Question: i'm trying to add a menu panel under a MapFragment but the thing always appear in the middle of the screen, like floating. I've tried several layout configurations but nothings seems to work.
This is my layout:
'''
<FrameLayout xmlns:android="http://schemas.android.com/apk/res/android"
xmlns:tools="http://schemas.android.com/tools"
android:layout_width="match_parent"
android:layout_height="match_parent"
tools:context=".MapActivity" >
<fragment
android:id="@+id/panel_map"
android:name="com.google.android.gms.maps.MapFragment"
android:layout_width="match_parent"
android:layout_height="wrap_content"
android:layout_weight="1"
android:scrollbars="vertical" />
<LinearLayout
android:id="@+id/newmarker"
android:layout_width="match_parent"
android:layout_height="85dp"
android:layout_gravity="center"
android:background="#FFFFFFFF"
android:gravity="center_horizontal"
android:orientation="vertical"
android:padding="4dp" >
<TextView
android:id="@+id/textView1"
android:layout_width="fill_parent"
android:layout_height="match_parent"
android:layout_weight="1"
android:text="Nuevo marcadort"
android:textAppearance="?android:attr/textAppearanceMedium" />
<LinearLayout
android:id="@+id/newmarker_options"
android:layout_width="fill_parent"
android:layout_height="48dp"
android:layout_gravity="center"
android:background="#FFFFFFFF"
android:gravity="center_horizontal"
android:orientation="horizontal" >
<Button
android:id="@+id/newmarker_save"
android:layout_width="fill_parent"
android:layout_height="wrap_content"
android:layout_weight="1" />
<Button
android:id="@+id/newmarker_delete"
android:layout_width="fill_parent"
android:layout_height="wrap_content"
android:layout_weight="1" />
</LinearLayout>
</LinearLayout>
</FrameLayout>
'''
This is the actual result:

Any idea? What I'm doing wrong?
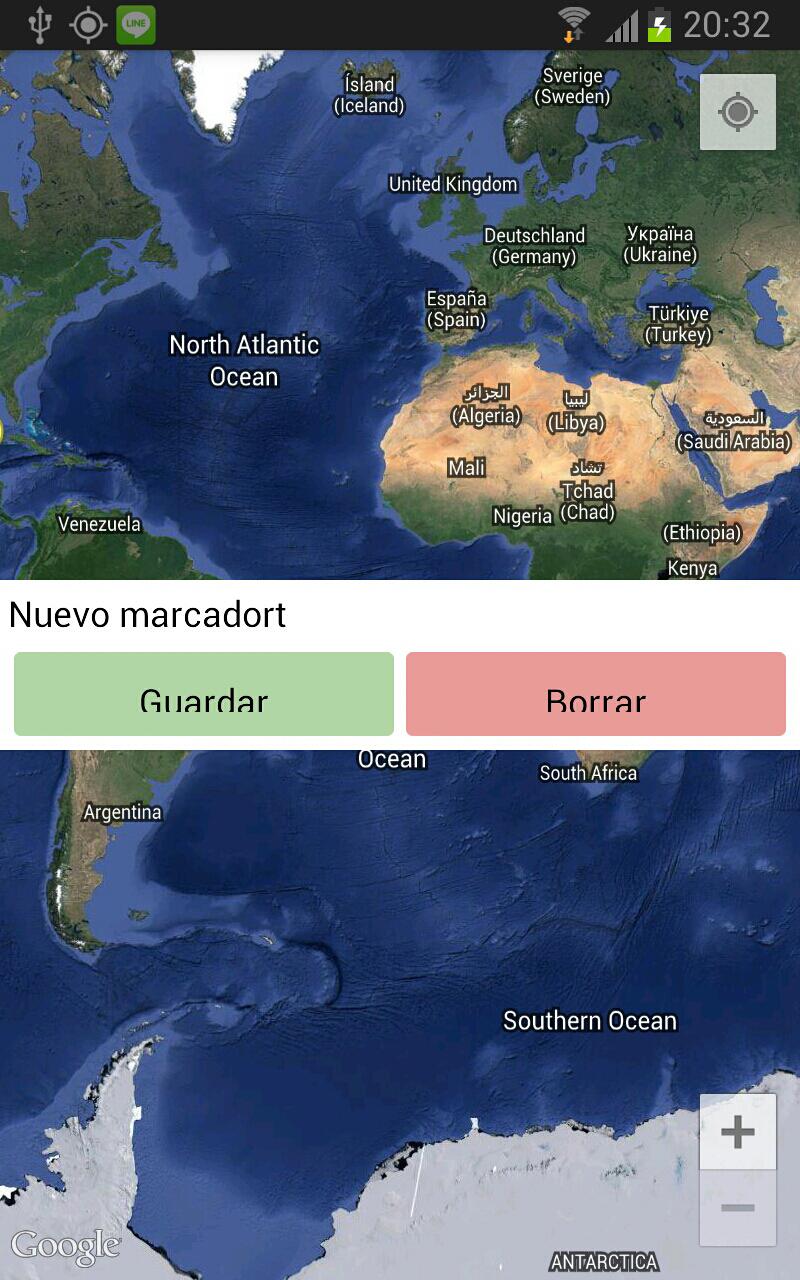
Answer: i just added android:layout_gravity="bottom" to newmarker layout
'''
<FrameLayout xmlns:android="http://schemas.android.com/apk/res/android"
xmlns:tools="http://schemas.android.com/tools"
android:layout_width="match_parent"
android:layout_height="match_parent"
tools:context=".MapActivity" >
<fragment
android:id="@+id/panel_map"
android:name="com.google.android.gms.maps.MapFragment"
android:layout_width="match_parent"
android:layout_height="wrap_content"
android:layout_weight="1"
android:scrollbars="vertical" />
<LinearLayout
android:layout_gravity="bottom"
android:id="@+id/newmarker"
android:layout_width="match_parent"
android:layout_height="85dp"
android:background="#FFFFFFFF"
android:gravity="center_horizontal"
android:orientation="vertical"
android:padding="4dp" >
<TextView
android:id="@+id/textView1"
android:layout_width="fill_parent"
android:layout_height="match_parent"
android:layout_weight="1"
android:text="Nuevo marcadort"
android:textAppearance="?android:attr/textAppearanceMedium" />
<LinearLayout
android:id="@+id/newmarker_options"
android:layout_width="fill_parent"
android:layout_height="48dp"
android:layout_gravity="center"
android:background="#FFFFFFFF"
android:gravity="center_horizontal"
android:orientation="horizontal" >
<Button
android:id="@+id/newmarker_save"
android:layout_width="fill_parent"
android:layout_height="wrap_content"
android:layout_weight="1" />
<Button
android:id="@+id/newmarker_delete"
android:layout_width="fill_parent"
android:layout_height="wrap_content"
android:layout_weight="1" />
</LinearLayout>
</LinearLayout>
</FrameLayout>
'''